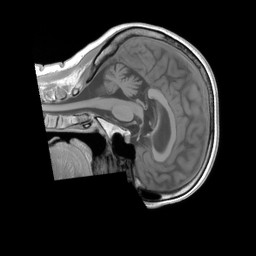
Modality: T1w
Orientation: sagittal
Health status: ill
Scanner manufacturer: siemens
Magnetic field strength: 3 T
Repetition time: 0.4 s
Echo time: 0.00246 s